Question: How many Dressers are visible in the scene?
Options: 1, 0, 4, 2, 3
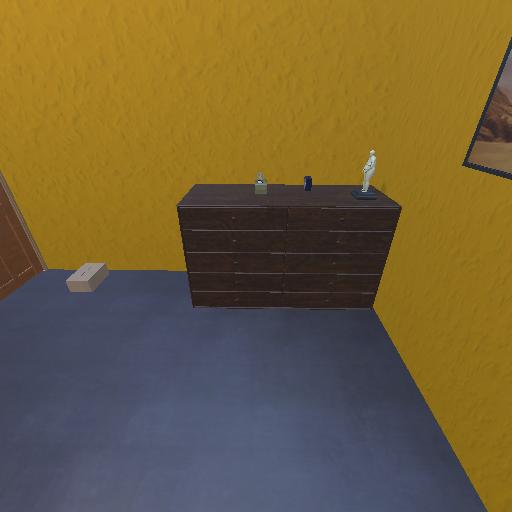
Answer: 1